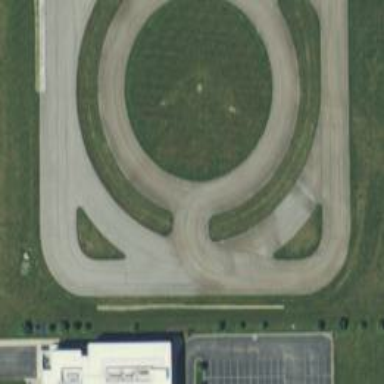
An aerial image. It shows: Motor sport raceway.